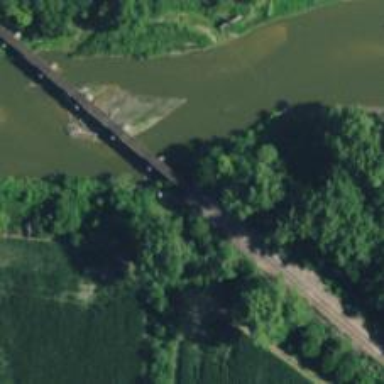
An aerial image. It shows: Disused railway bridge.